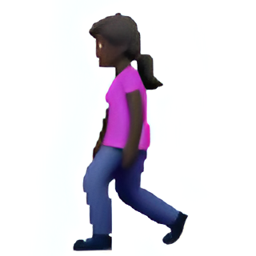
Name: woman walking type 6
Emoji: 🚶🏿‍♀️
Group: People & Body
Sub-group: person-activity